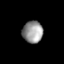
Tissue: lung
Cell type: Others
Senescence score: 0.06617
Nuclear area (px): 438
Mean DAPI intensity: 150.014